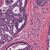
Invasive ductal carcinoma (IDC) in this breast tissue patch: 0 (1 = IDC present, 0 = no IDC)